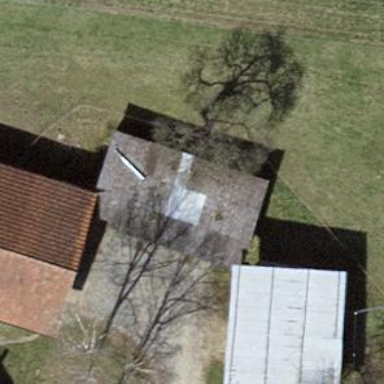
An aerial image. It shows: View of roof of building.